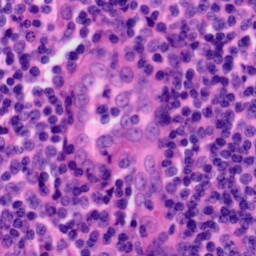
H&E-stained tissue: Tonsil